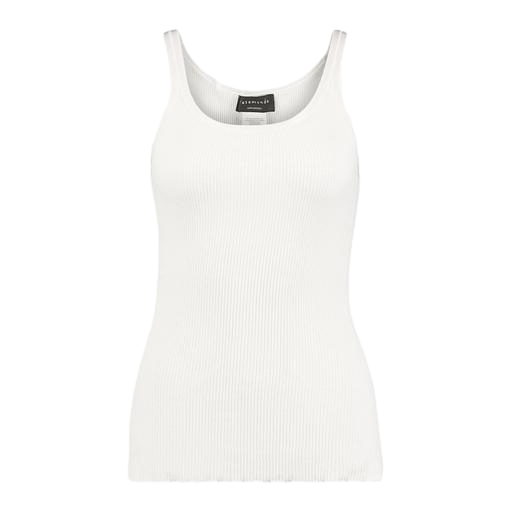
white ribbed tank, white bellevue tank top, white alejandra tank, white background